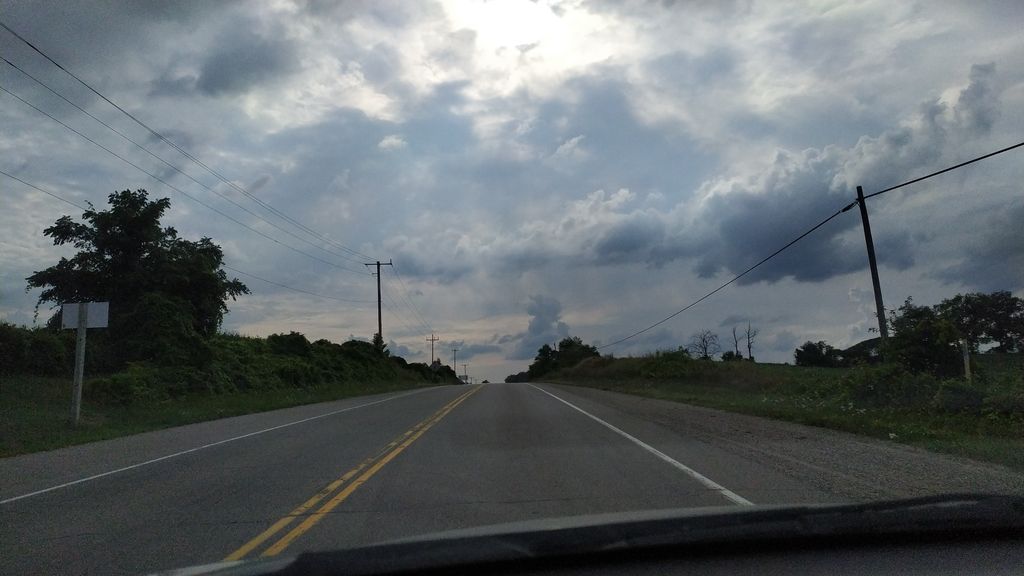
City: kitchener-waterloo